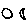
Label: moon